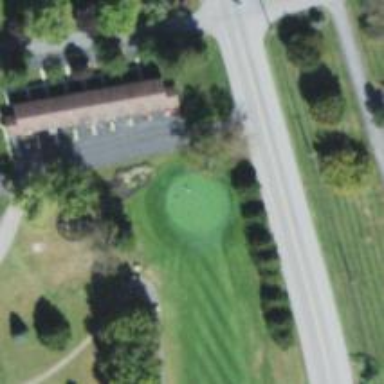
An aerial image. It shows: Golf hole.